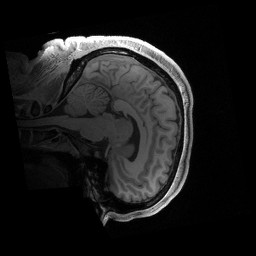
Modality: T1w
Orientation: sagittal
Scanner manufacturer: siemens
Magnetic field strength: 3 T
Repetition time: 2.4 s
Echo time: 0.00222 s